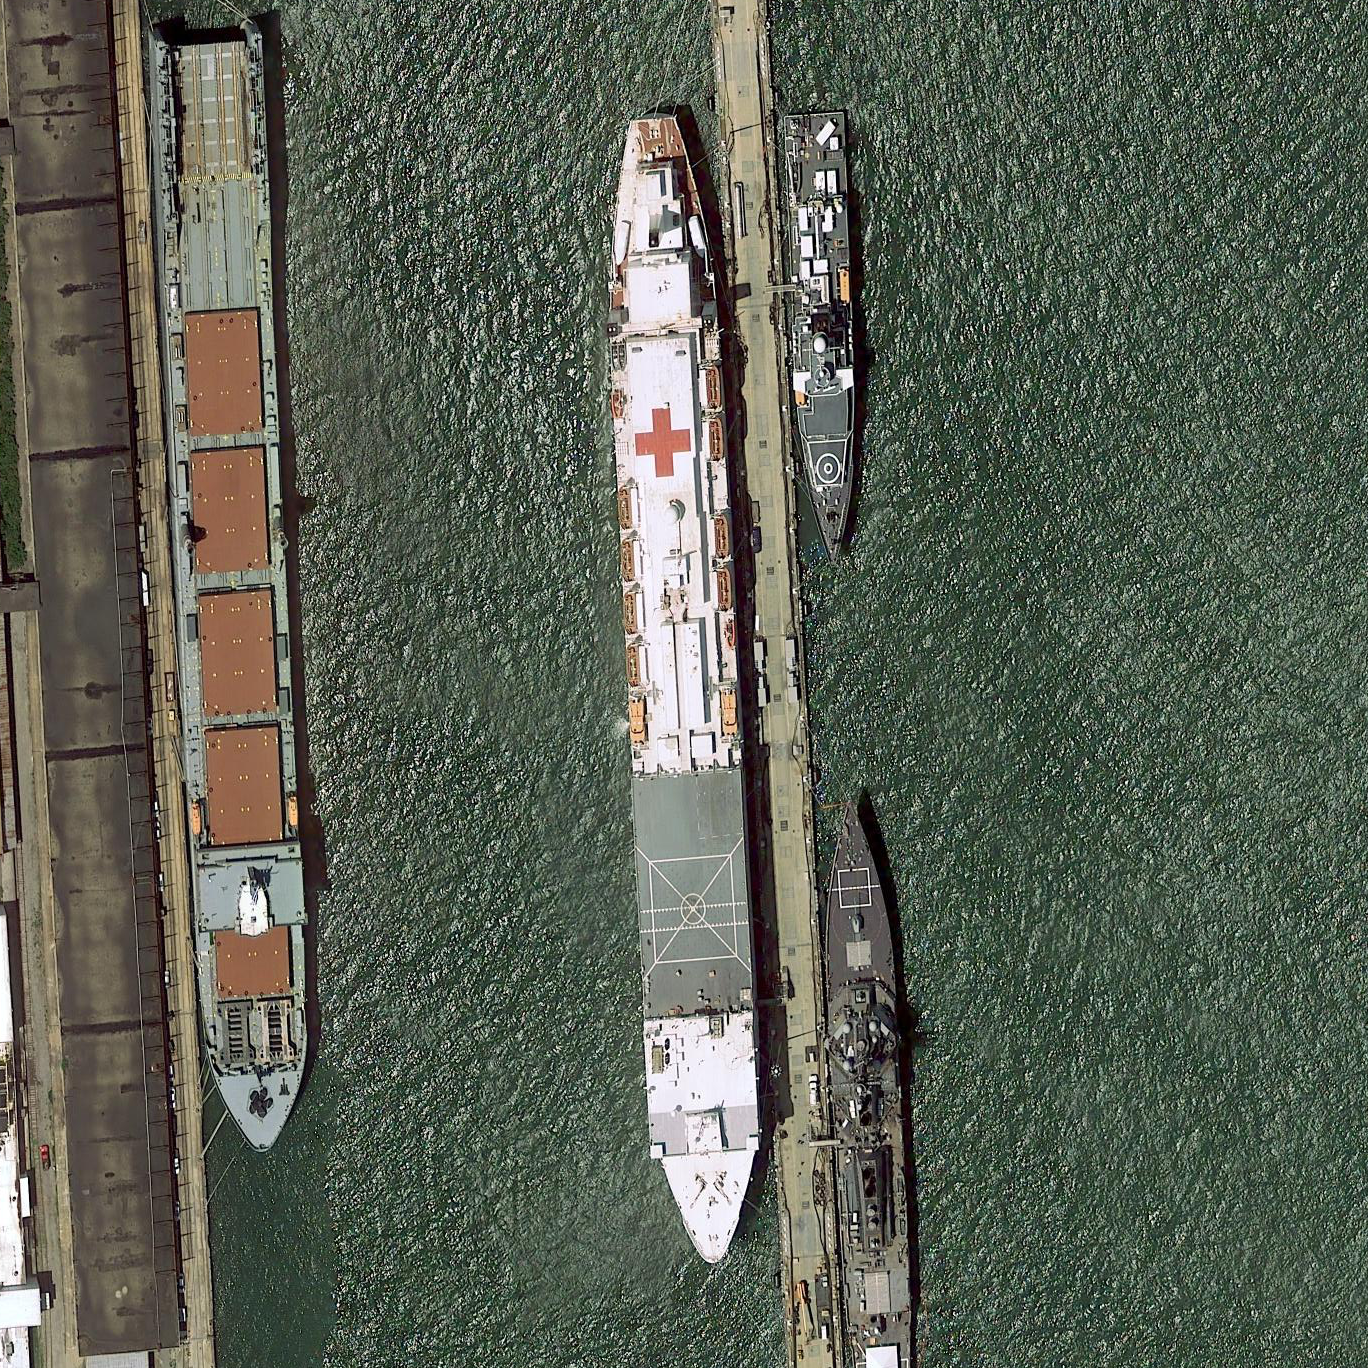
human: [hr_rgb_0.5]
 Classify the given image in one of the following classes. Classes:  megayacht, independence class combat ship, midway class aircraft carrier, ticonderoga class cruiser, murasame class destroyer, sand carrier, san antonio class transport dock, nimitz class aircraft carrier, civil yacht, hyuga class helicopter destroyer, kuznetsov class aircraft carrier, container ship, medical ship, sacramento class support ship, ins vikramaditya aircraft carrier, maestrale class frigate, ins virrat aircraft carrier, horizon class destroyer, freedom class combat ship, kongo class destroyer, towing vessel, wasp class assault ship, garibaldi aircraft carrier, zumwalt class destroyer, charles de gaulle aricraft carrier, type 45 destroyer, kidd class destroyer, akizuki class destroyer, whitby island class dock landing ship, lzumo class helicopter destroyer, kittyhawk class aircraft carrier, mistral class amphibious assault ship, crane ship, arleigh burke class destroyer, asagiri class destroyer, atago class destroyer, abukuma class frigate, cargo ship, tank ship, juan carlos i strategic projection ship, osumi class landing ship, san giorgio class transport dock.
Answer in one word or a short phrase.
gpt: Medical ship